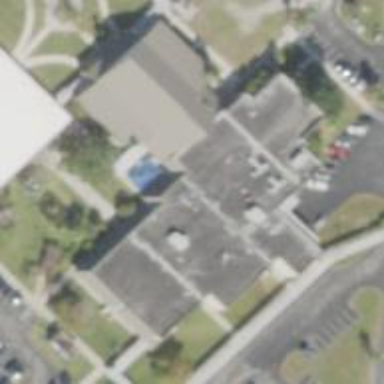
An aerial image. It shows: College building.